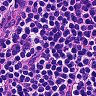
Metastatic tissue present: no